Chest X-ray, AP view. Patient: 56 years old, sex F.
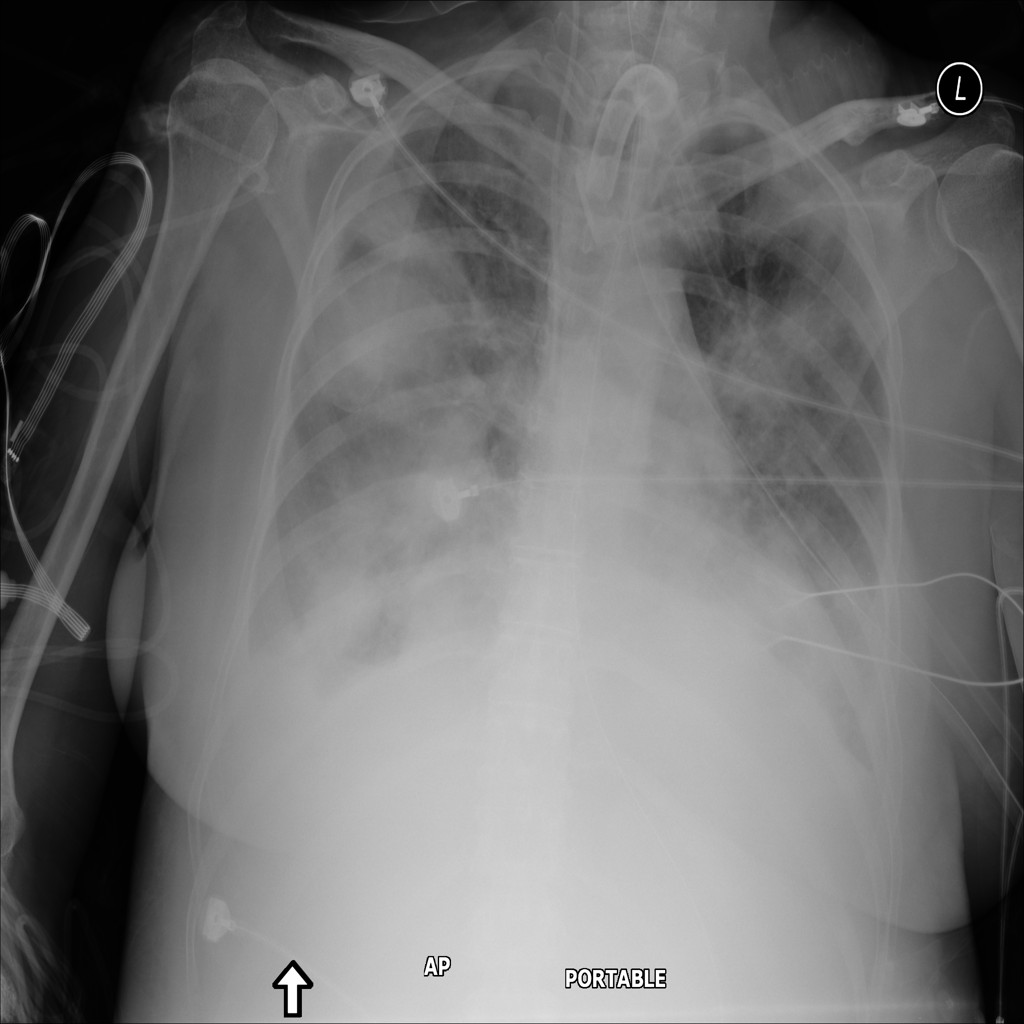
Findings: Effusion